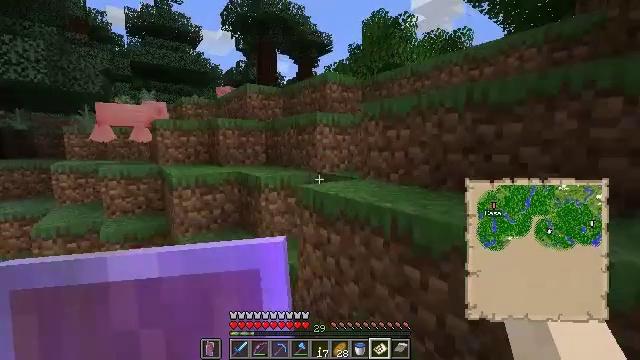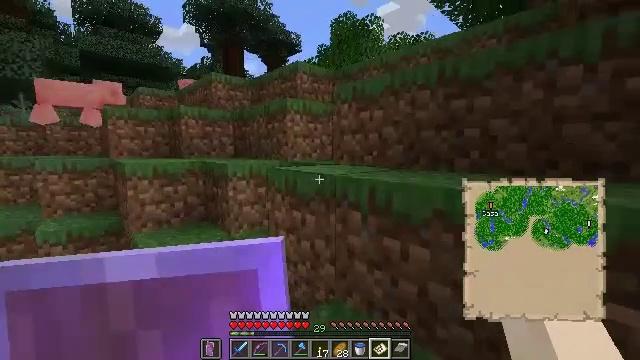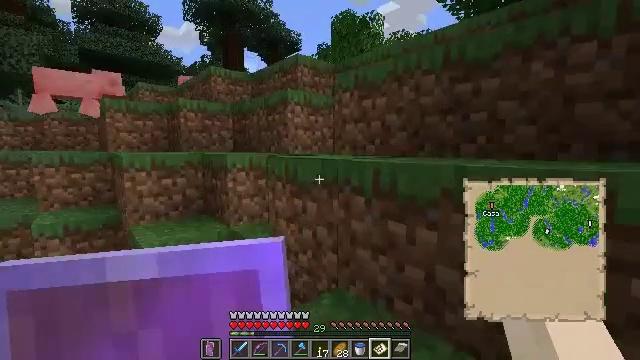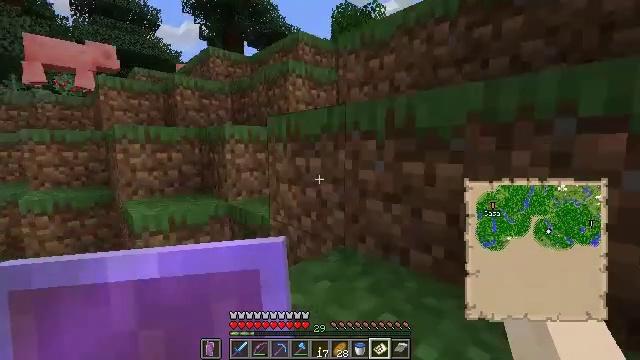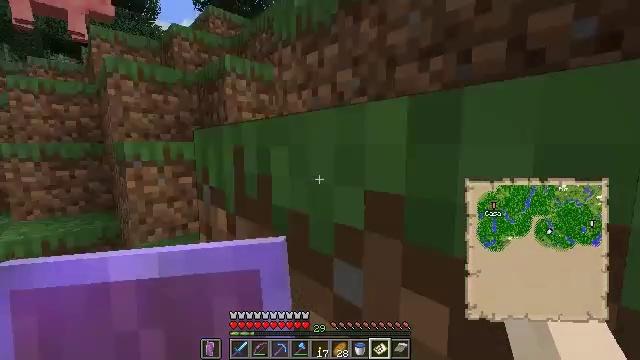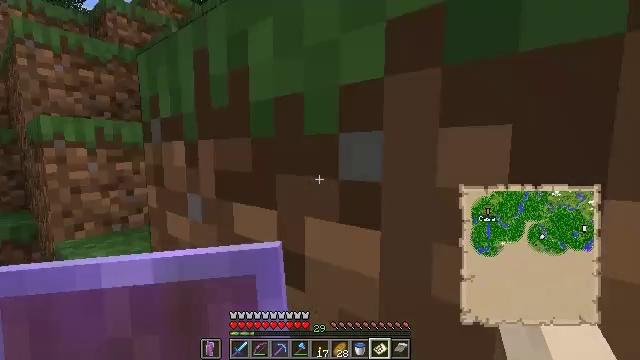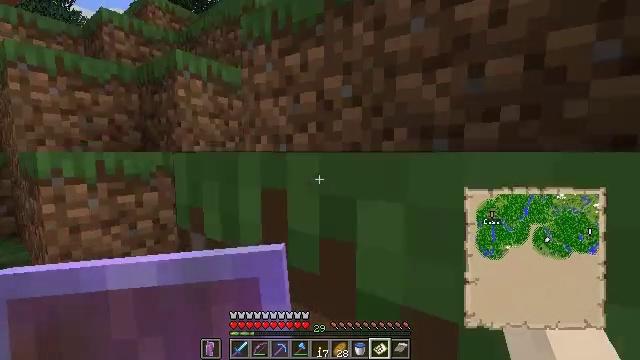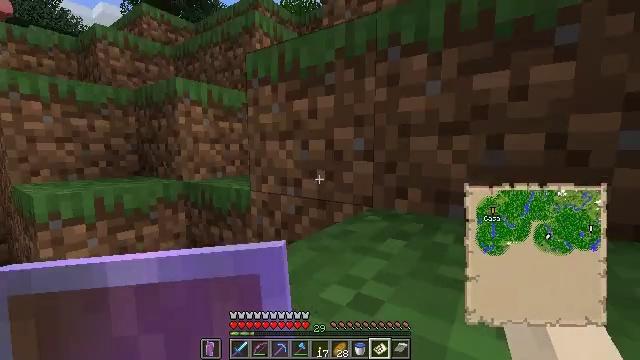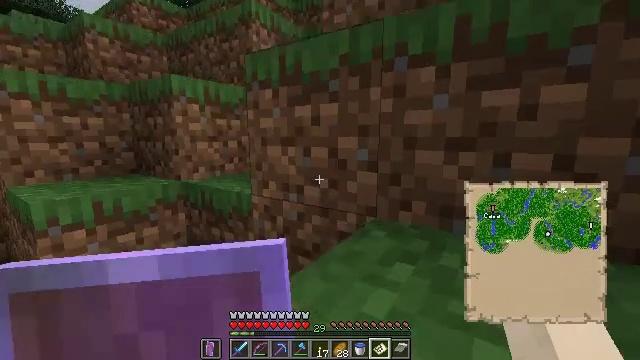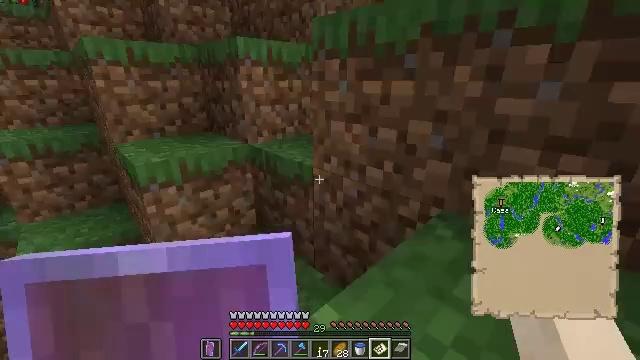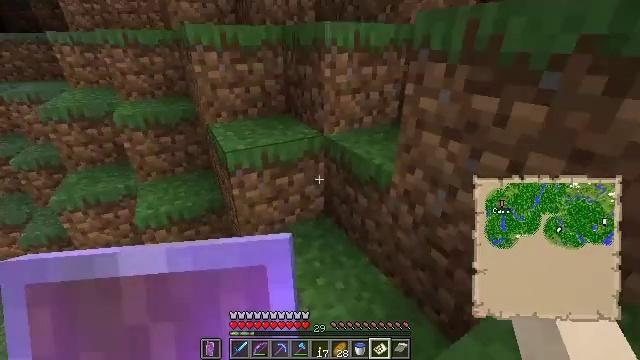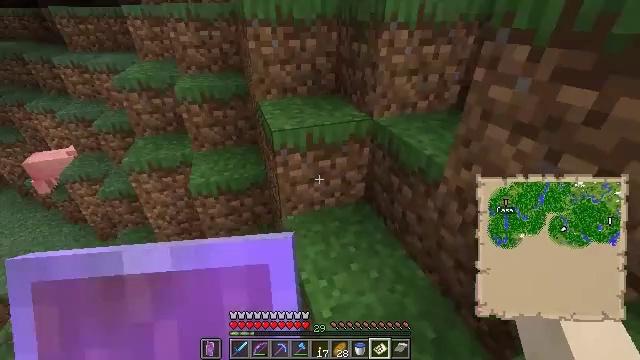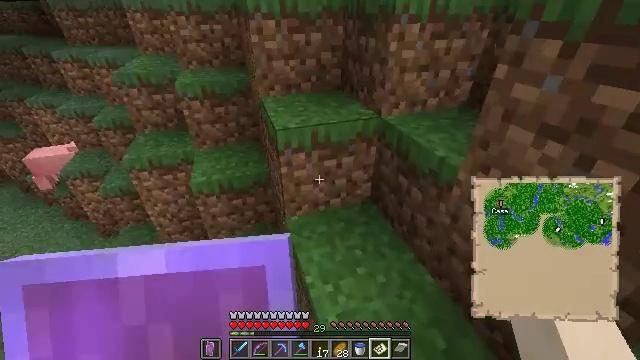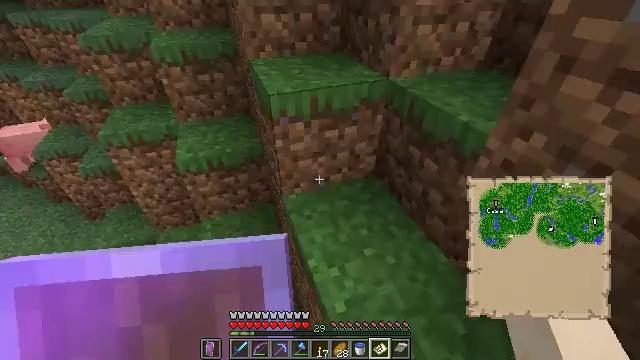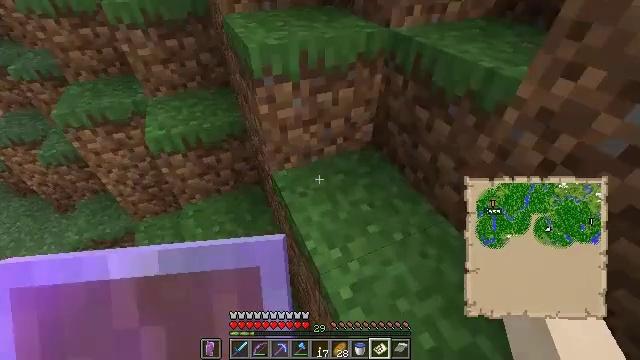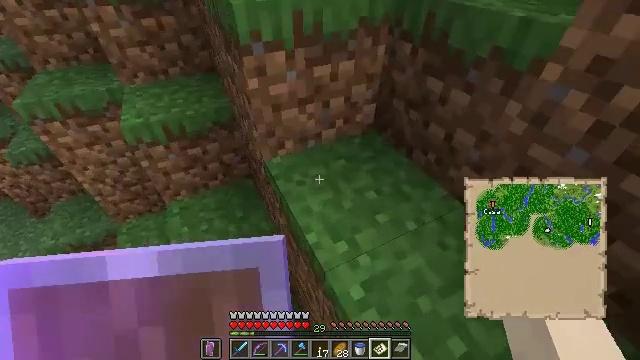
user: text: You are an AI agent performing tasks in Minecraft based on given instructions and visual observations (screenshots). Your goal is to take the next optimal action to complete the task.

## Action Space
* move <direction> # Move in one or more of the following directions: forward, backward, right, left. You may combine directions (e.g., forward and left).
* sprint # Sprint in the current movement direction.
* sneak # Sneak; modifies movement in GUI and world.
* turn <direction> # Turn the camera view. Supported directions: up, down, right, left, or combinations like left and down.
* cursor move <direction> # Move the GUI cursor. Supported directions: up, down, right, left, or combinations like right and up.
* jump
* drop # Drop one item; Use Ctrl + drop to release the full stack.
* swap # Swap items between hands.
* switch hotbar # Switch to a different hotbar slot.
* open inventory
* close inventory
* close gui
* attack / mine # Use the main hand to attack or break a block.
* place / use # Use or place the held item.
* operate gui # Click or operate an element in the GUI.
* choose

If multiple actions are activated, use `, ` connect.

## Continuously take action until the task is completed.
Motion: motion action
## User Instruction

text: Break the gold block to collect it.
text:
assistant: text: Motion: move forward, turn right
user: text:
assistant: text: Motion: move forward
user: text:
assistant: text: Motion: move forward, jump
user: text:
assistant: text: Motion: move forward, jump
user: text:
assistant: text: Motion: move forward, turn right, jump
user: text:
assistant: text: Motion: move forward, turn right, jump
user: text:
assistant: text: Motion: move forward, turn right, jump
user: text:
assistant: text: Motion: move forward, turn down
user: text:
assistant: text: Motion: move forward, turn left and down
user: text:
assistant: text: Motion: move forward, turn left and down
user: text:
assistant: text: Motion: move forward, turn left and down
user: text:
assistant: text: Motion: move forward, turn down
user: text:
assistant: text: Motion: move forward, turn right and down
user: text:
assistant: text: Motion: move forward, turn right and down
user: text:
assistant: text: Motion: move forward, turn right
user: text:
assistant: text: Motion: move forward, turn right
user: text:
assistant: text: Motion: move forward, turn right and up
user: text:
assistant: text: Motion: move forward, turn right and up
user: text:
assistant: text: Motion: move forward, turn left and down
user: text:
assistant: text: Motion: move forward, turn left and up
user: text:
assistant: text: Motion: move forward, turn left and up
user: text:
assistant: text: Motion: move forward, turn left and up
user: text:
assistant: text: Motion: move forward, turn up
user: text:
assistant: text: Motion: move forward
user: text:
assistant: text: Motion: move forward, turn right
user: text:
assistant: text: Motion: move forward, turn right and up, jump
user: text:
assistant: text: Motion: move forward, turn right and up, jump
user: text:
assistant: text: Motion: move forward, turn right and up
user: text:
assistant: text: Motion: move forward
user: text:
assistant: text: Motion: move forward